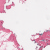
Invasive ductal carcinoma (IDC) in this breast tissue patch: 0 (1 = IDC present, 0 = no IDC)